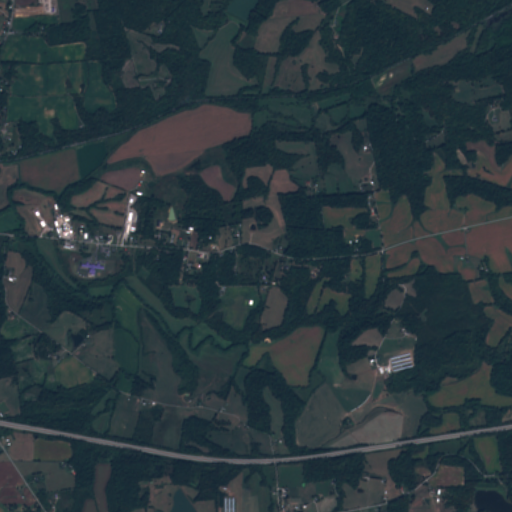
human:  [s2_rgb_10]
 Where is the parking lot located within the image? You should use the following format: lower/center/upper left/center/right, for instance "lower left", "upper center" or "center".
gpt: The parking lot is located in the center left of the image.
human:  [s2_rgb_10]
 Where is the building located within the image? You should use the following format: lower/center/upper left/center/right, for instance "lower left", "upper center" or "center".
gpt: The building is located in the center left of the image.
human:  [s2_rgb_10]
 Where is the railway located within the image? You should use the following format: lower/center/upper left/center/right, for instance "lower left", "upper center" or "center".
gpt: The railway is located in the upper of the image.
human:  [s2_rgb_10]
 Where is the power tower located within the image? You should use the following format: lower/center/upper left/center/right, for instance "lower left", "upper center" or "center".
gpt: There is no power tower in the image.